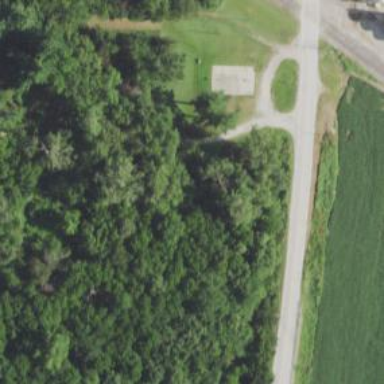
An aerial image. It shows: Driveway leading to service road.